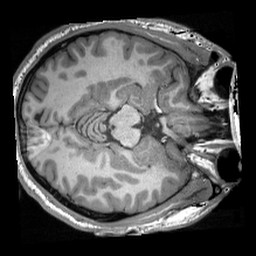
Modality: T1w
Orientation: axial
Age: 19
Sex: male
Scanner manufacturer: siemens
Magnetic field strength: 3 T
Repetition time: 2.3 s
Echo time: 0.00308 s